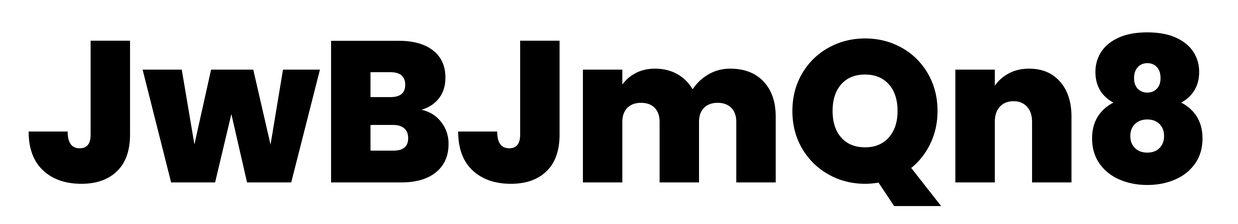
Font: Poppins-ExtraBold